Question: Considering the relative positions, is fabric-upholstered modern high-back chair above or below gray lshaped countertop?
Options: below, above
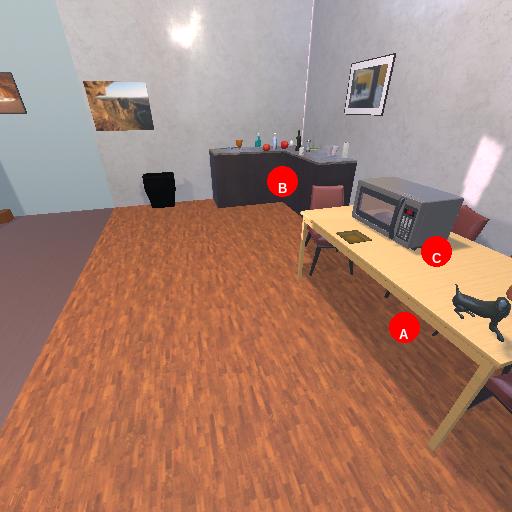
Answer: below